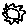
Label: sun